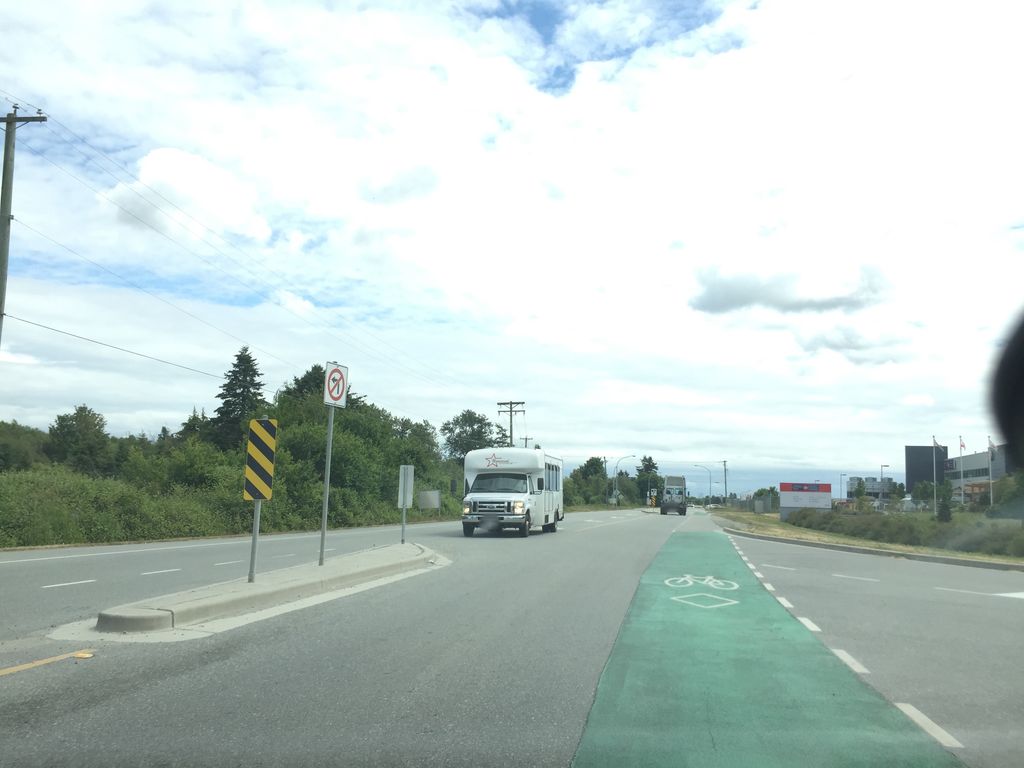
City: vancouver